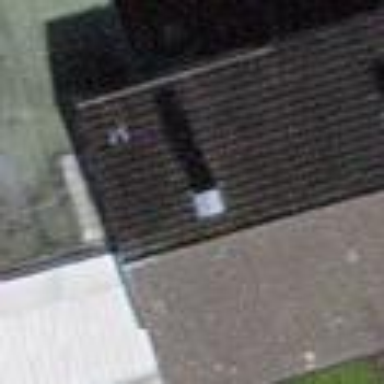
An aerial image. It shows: Building with tiled roof.